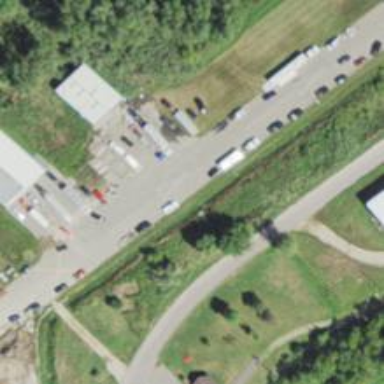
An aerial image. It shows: Driveway.